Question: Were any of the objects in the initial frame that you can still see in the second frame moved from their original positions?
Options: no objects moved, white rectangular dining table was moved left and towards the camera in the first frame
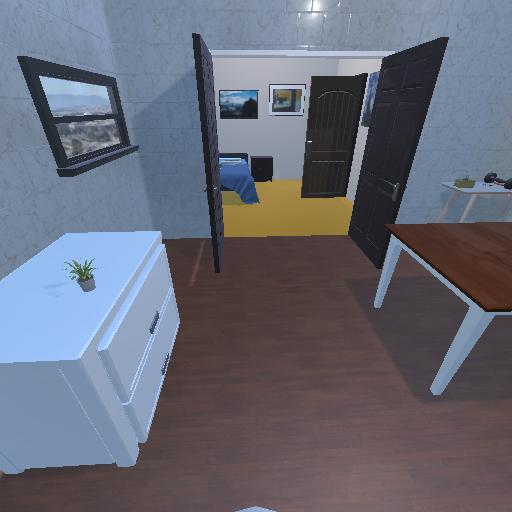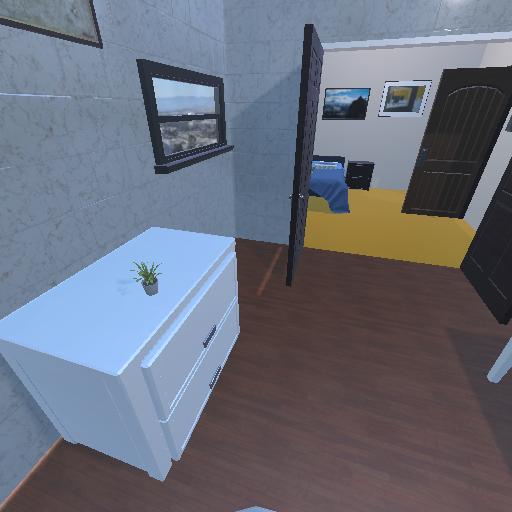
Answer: no objects moved